Field crop: maize
Growth stage: 2
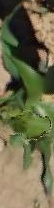
Species: maize